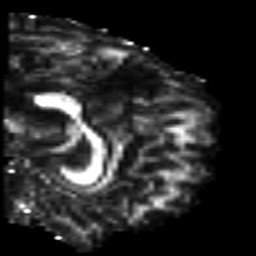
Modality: FA
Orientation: sagittal
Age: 19
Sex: male
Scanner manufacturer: siemens
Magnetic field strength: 3 T
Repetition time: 7 s
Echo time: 0.0926 s